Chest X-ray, AP view. Patient: 59 years old, sex M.
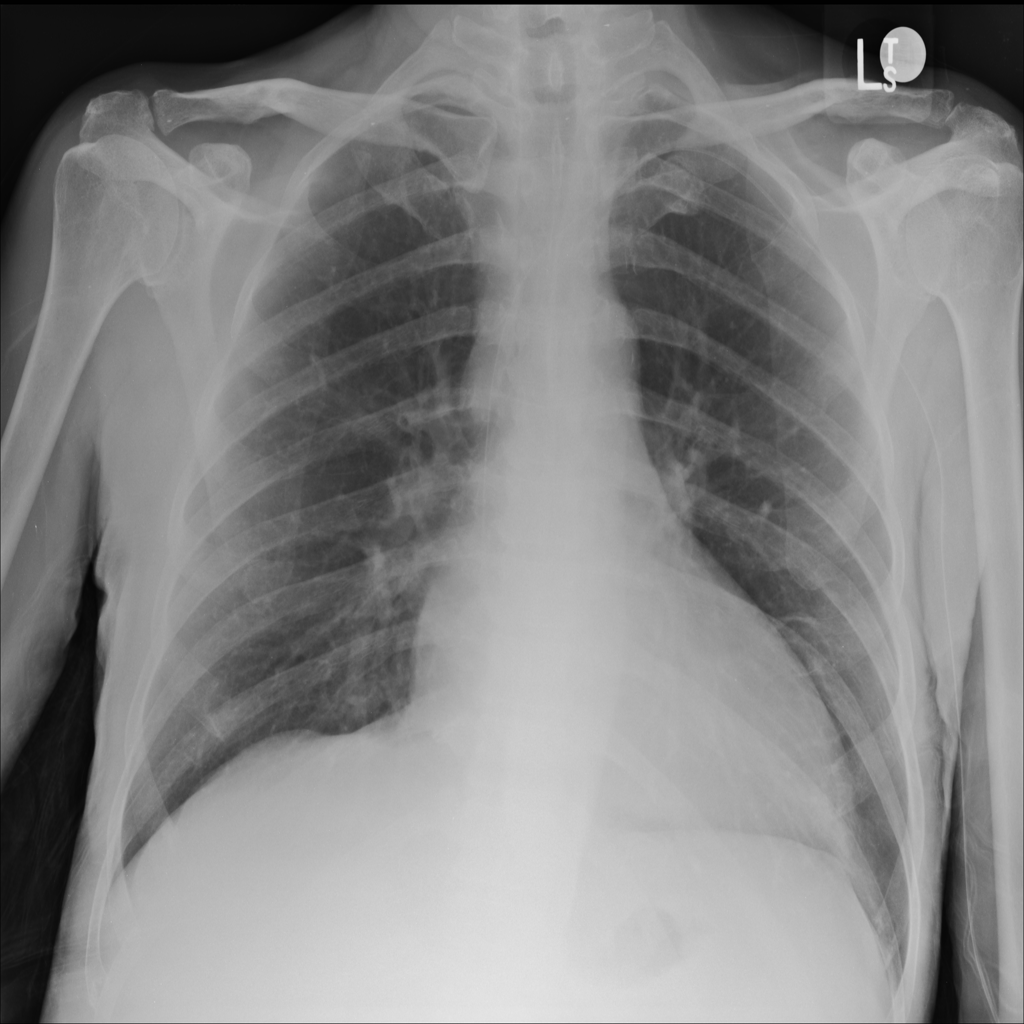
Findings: No Finding